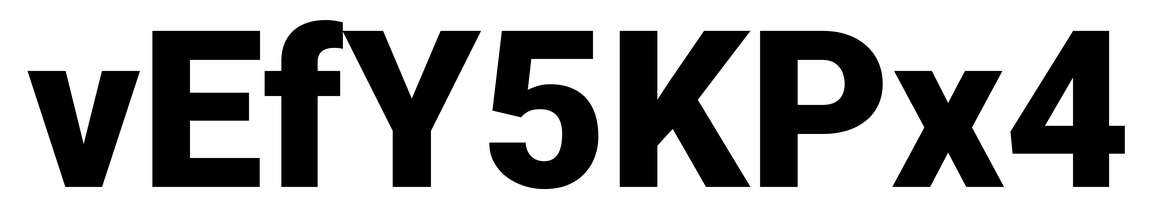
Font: Roboto_Black